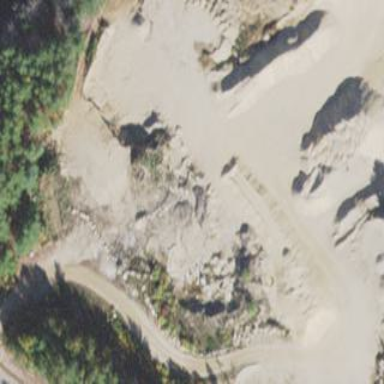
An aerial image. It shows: Quarry that is source of aggregate.